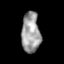
Tissue: skin
Cell type: Epithelial cells
Senescence score: 0.2815
Nuclear area (px): 735
Mean DAPI intensity: 157.744